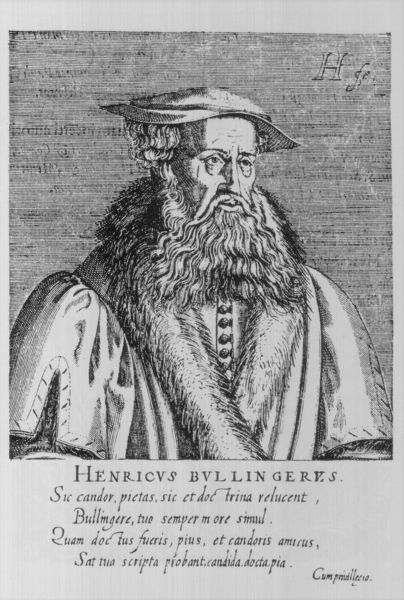
Titel: Bildnis des Heinrich Bullinger
Künstler: Hendrik (d.Ä.) Hondius
Institution: (Seriendruck)
Schlagwörter: gemälde, mann, schatten, weiß, grau, haar, hintergrund, hut, licht, mund, nase, profil, schwarz, skizze, stirn, zeichnung, blick, alt, bart, kappe, mütze, augen, falten, kragen, pelz, vollbart, ärmel, bildnis, herr, portrait, porträt, signatur, kirche, gewand, haare, mantel, reich, adel, person, brustbild, knopf, lippen, locken, renaissance, schultern, fell, schrift, grafik, graphik, farblos, pupillen, faltig, knöpfe, knopfleiste, name, greis, buch, druck, druckgraphik, schwarzweiss, schraffur, radierung, stich, text, nerz, buchdruck, barett, pelzkragen, pelzmantel, portät, wams, gedicht, klerus, adliger, gelehrter, kupferstich, nein, latein, lateinisch, schirft, heinrich, reformation, henry, seriendruck, bullinger, henricus, reim, ne, h, bullingerus, heinrich bullinger, bullin, gerus, henrich, heinricus bullingerus, heinicus bullinderus, kupferstoch